Question: I always wonder how these doodles are animated. Can someone give a detailed description of how these are animated. I know it's using JS to animate an image. But I would like to know how it interacts with the user clicks and timing, and it is also cross browser compatible which amazes me.

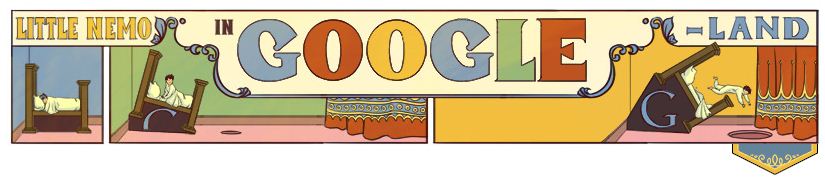
Answer: There are many cross-browser compatible ways in javascript to do simple things like
a.) Move an element (by changing its style position attributes)
b.) Resize/edit an element in another way (switch images, change colors, etc)
c.) Detect mouse hovers and clicks (very very common)
The smooth animation is normally given by some function that moves (or otherwise changes) an elements CSS attributes by a small amount. Such as changing a position from (1,1) to (1,2). This one pixel change looks very fluid. This function is then called like a frame, many times a second (calling this function 15 times a second results in a 15 FPS (frames per second) animation).
Using Javascript events and its ability to change CSS attributes, and doing this many times a second, yields a great cross-browser animation :)